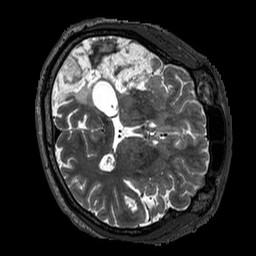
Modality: T2w
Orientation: axial
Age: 58
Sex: male
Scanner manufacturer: siemens
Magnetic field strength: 3 T
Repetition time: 3.2 s
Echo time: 0.567 s